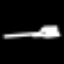
Label: fork